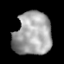
Tissue: lung
Cell type: Epithelial cells
Senescence score: 0.2144
Nuclear area (px): 1578
Mean DAPI intensity: 164.67